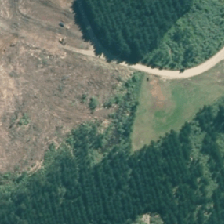
Land cover: harvested_forest